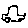
Label: car